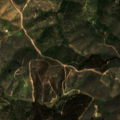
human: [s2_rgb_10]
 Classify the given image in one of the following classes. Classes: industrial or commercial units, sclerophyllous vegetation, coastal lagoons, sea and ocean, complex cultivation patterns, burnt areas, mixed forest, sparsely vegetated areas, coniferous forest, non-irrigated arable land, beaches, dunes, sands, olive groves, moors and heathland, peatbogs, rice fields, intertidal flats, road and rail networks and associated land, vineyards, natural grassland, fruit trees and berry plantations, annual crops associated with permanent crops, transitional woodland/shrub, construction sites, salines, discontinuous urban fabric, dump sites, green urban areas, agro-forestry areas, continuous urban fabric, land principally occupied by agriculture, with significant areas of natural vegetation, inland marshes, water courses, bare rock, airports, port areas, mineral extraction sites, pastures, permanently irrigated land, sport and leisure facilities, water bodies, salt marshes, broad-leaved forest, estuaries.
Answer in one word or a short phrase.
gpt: land principally occupied by agriculture, with significant areas of natural vegetation, broad-leaved forest, transitional woodland/shrub